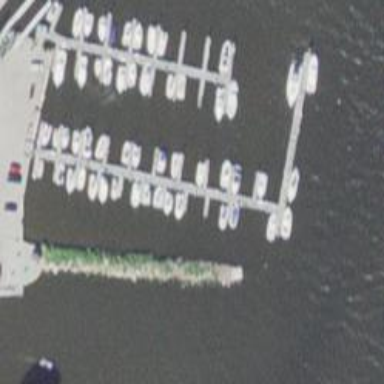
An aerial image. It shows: Man-made pier.